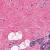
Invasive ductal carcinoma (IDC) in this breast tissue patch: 0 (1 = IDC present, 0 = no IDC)